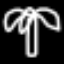
Label: palm tree